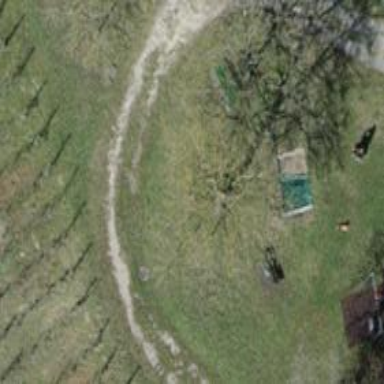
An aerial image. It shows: Picnic site for tourists.